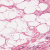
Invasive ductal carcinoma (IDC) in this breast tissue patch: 0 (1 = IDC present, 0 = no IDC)